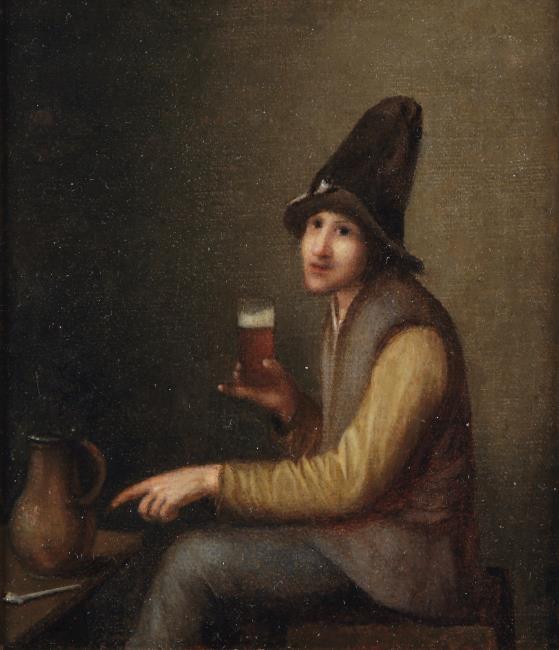
Title: Young man holding a glass of beer, pointing at a pipe and a jug
Artist: Pieter Hermansz. Verelst
Earliest date: 1633
Latest date: 1678
Genre: painting
Iconography: Tobacco
Keywords: genre, peasant genre, peasant, sitting, mutche, glass in the hand, beer, pipe, claret jug, body facing left, facing front